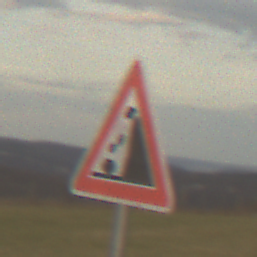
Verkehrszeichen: SteinschlagRechts
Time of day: SunriseSunset
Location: Outdoor (Nature)
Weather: PartlyCloudy
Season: NotSpecified
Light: Natural